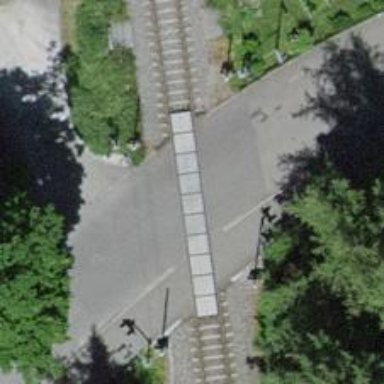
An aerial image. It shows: Level crossing with double half barrier.